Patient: sex M, age 31
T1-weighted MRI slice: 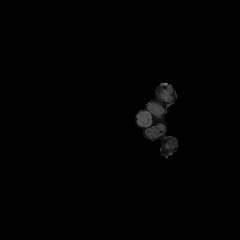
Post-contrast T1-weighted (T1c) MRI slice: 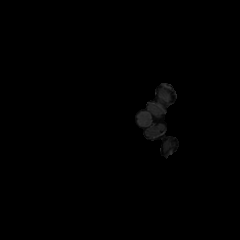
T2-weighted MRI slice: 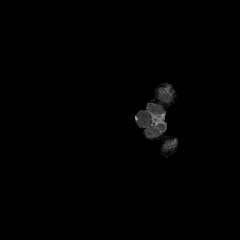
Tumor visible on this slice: no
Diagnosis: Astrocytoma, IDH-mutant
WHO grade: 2